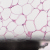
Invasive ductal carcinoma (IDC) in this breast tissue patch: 0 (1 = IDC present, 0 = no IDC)